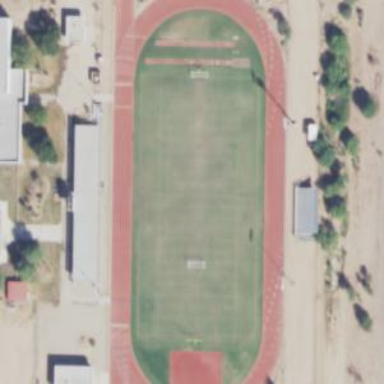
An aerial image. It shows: American football pitch.